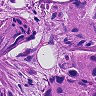
Metastatic tissue present: yes